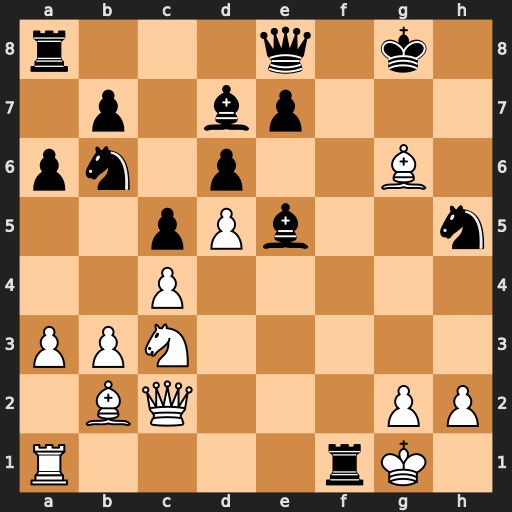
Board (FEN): r3q1k1/1p1bp3/pn1p2B1/2pPb2n/2P5/PPN5/1BQ3PP/R4rK1
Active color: w
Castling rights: -
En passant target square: -
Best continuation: Rxf1 Bd4+ Kh1